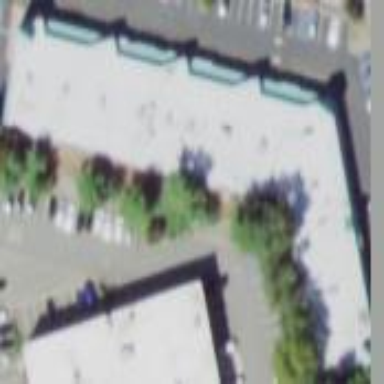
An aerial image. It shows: Mall building.